Question: I found this picture from Internet, it is about Gemfire structure.

I am confused how does Gemfire synchronous read or write to other data sources?
I didn't find any learning materials about this.
Anyone who can tell me ? Thanks so much.
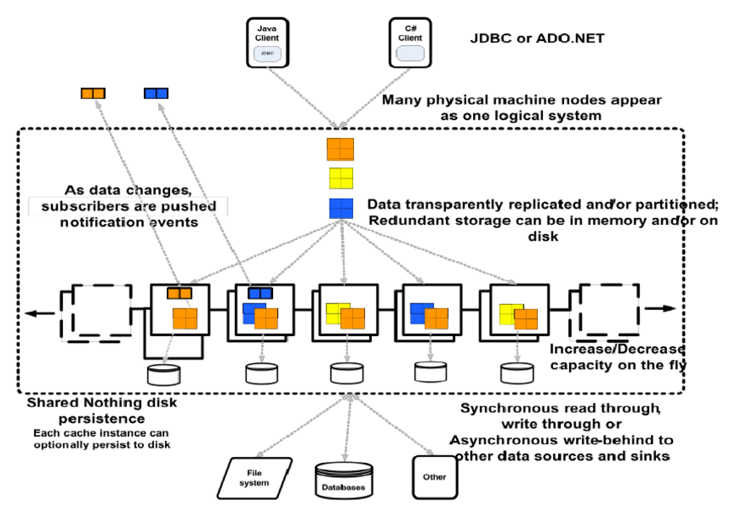
Answer: This synchronous / asynchronous reads and writes are done through 'Events' and 'Listeners', which allows you to plugin your own application code into the architecture. As an example, the 'CacheLoader' is the ideal example of a synchronous read. You can get more information about this from <URL>.
Hope this helps.
Cheers.